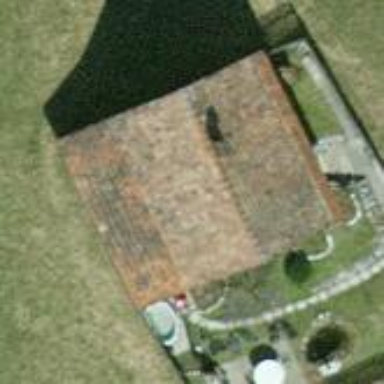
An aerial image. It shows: Simple house.